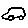
Label: car